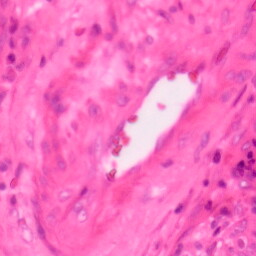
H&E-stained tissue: Colon